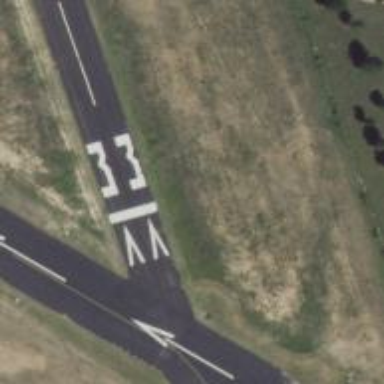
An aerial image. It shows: Asphalt taxiway in the airport.